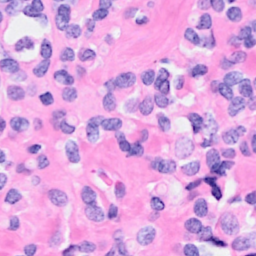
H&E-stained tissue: Breast